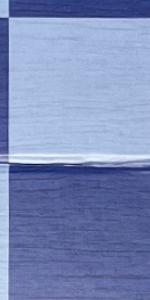
Label: Empty